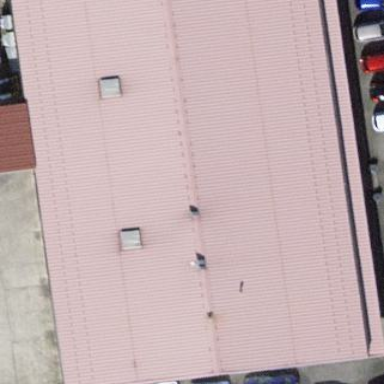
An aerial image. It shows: Car repair shop located in building.